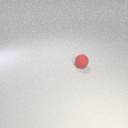
small red rubber sphere